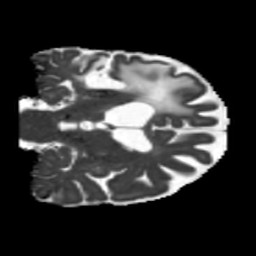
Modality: MD
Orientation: coronal
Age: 71
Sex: male
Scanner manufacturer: siemens
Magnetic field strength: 3 T
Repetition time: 5.25 s
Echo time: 0.08 s